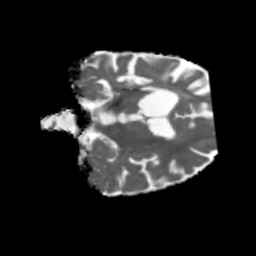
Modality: MD
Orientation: coronal
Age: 70
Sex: male
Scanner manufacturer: siemens
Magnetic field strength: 3 T
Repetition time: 5.47 s
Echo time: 0.0854 s